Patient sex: M
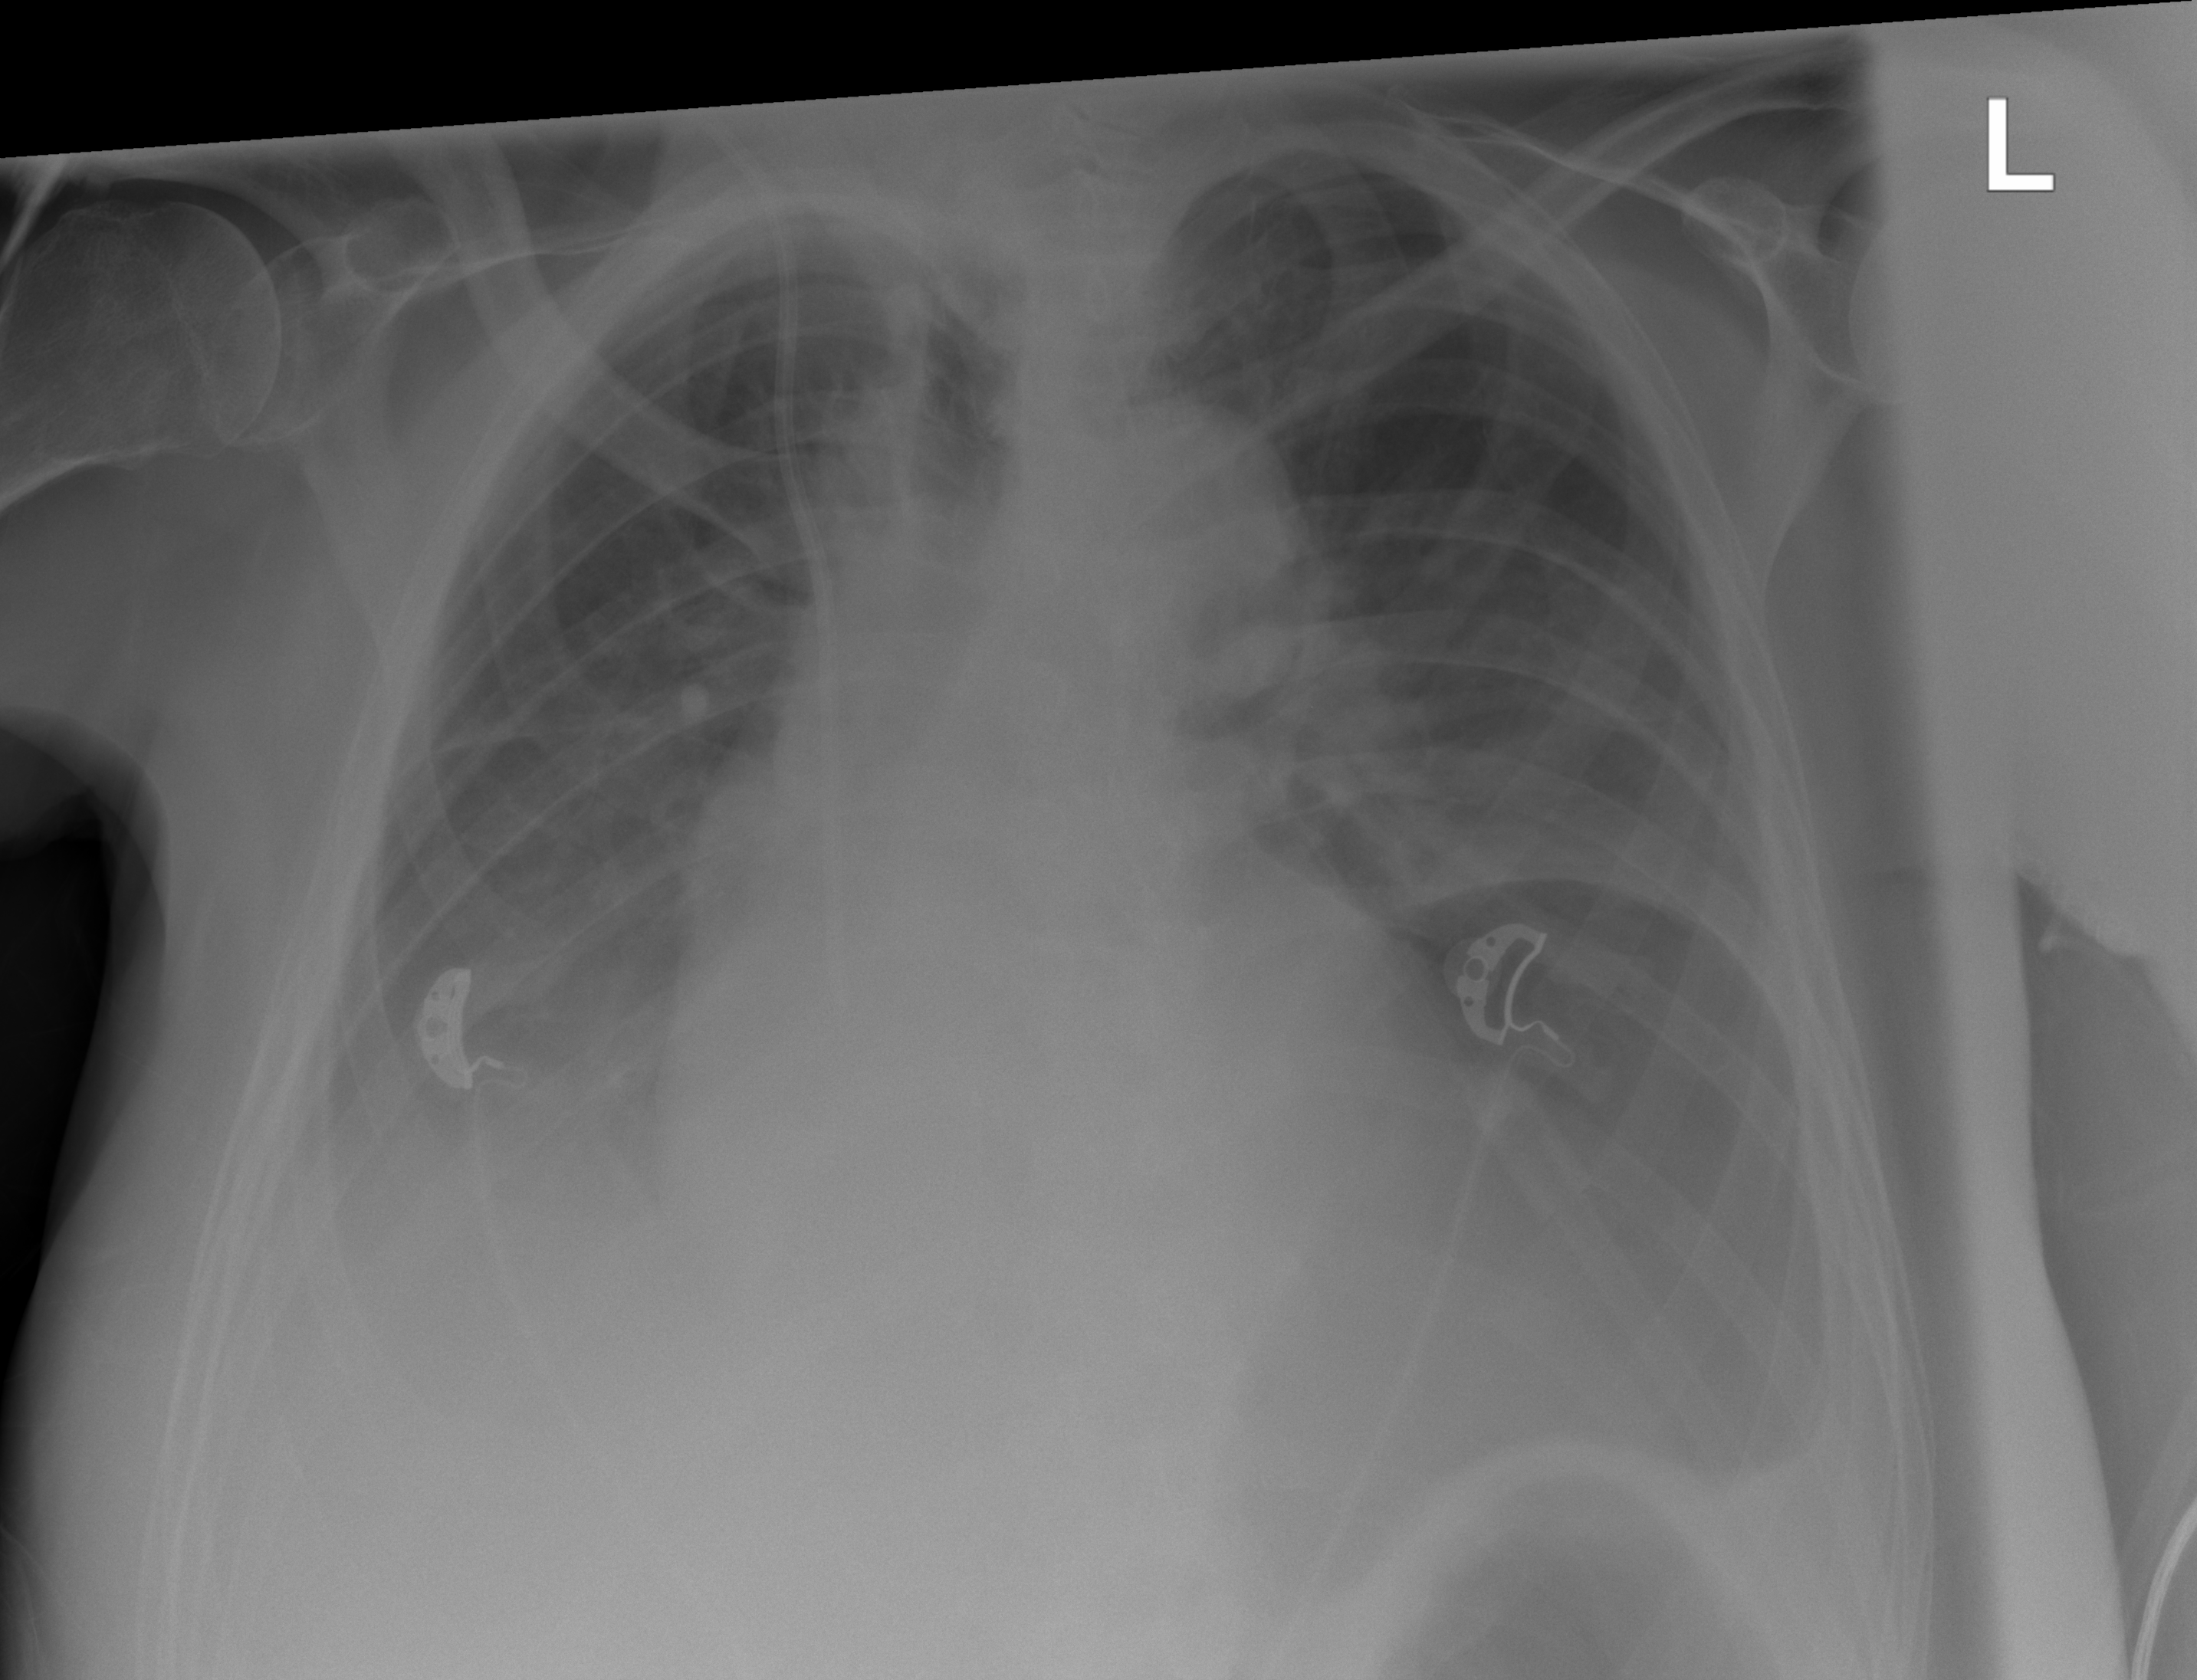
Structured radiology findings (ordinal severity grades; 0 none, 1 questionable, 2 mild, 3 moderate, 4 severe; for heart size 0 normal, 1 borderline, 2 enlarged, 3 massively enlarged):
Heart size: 0
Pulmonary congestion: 0
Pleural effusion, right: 3
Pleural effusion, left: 2
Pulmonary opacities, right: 0
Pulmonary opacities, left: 0
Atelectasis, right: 2
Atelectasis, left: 2